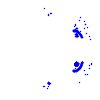
Particle: electron